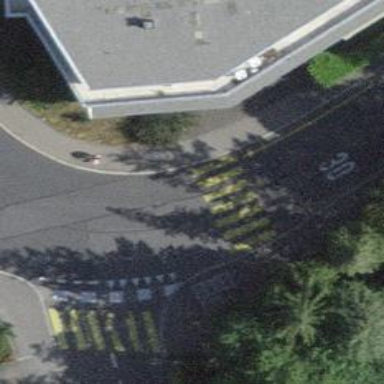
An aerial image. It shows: Pedestrian crossing with zebra markings on the footway.